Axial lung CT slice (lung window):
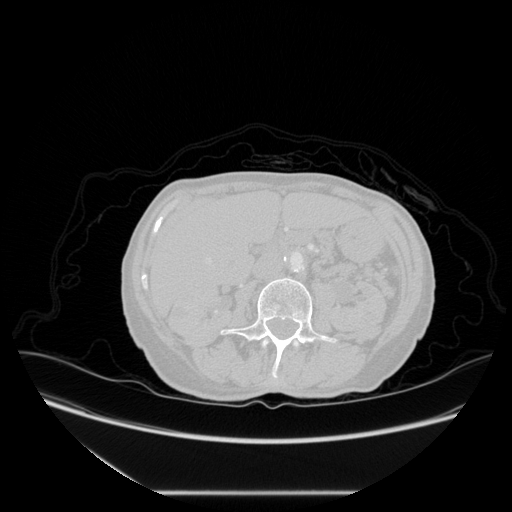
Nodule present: no